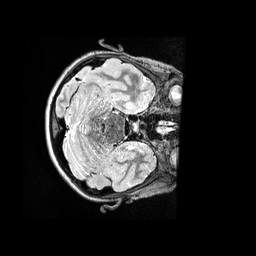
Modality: T2w
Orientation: axial
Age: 9
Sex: male
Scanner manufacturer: siemens
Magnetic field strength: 3 T
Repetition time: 3.2 s
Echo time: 0.564 s